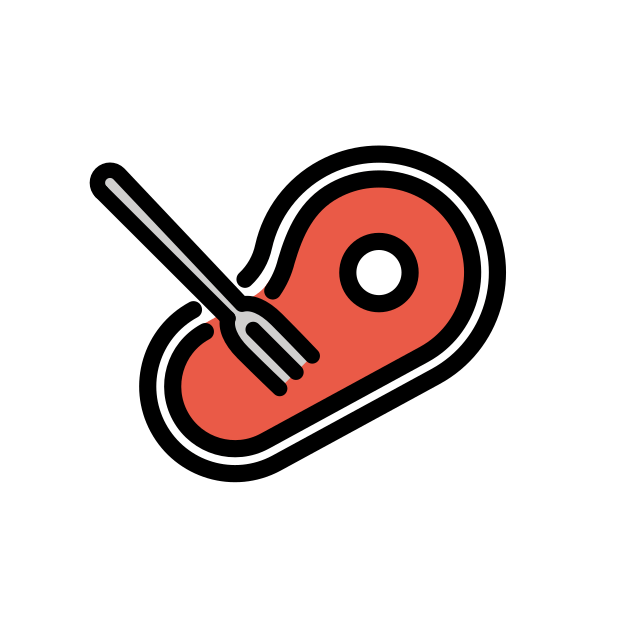
meat consumption